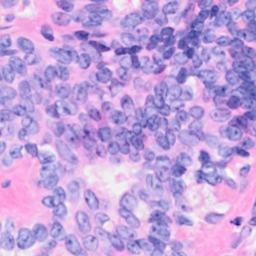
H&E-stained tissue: Breast